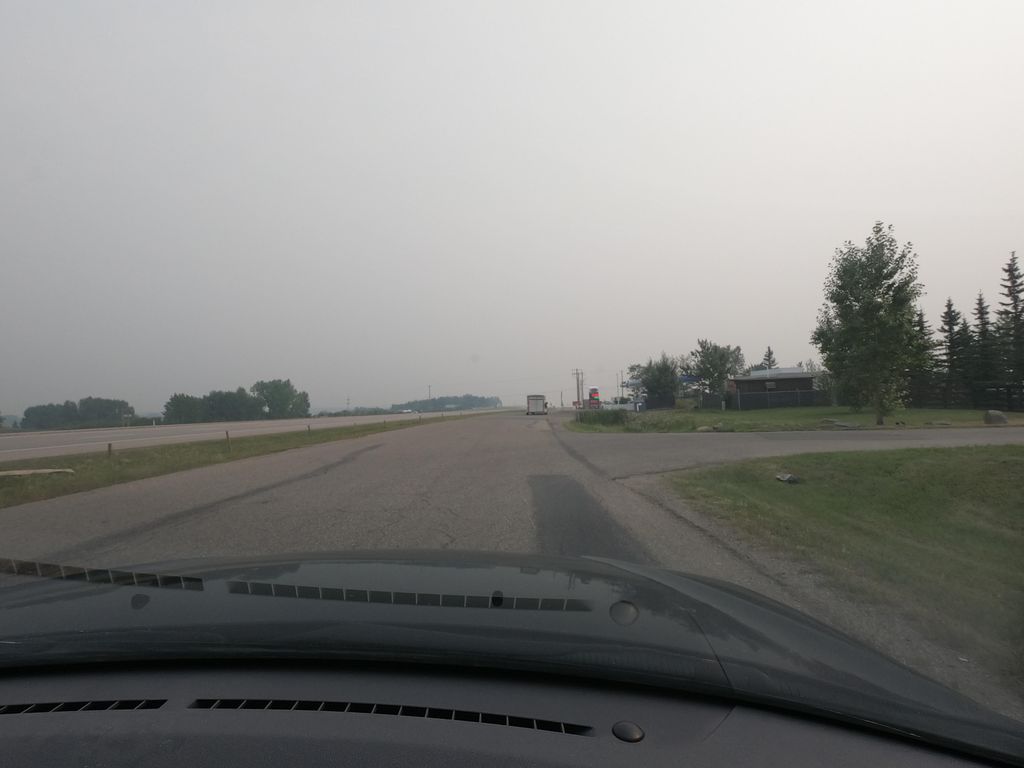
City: calgary